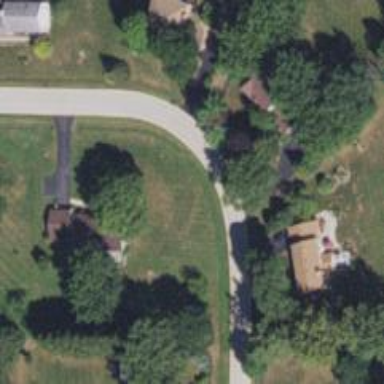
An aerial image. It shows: Driveway.